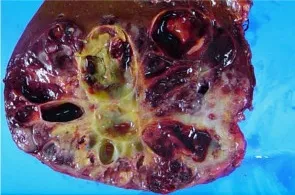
Primary hepatic carcinoid tumor in 70-year-old male. The cut surface of the resected specimen (g) shows a hepatic mass with multiple hemorrhagic cystic areas.
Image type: medical_photograph (other_medical_photograph)